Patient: sex M, age 48
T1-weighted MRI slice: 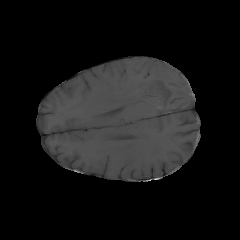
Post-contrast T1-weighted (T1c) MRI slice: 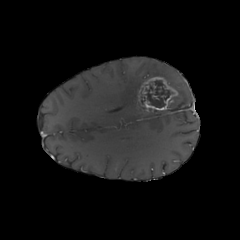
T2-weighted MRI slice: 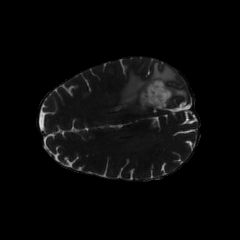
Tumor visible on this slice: yes
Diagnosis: Glioblastoma, IDH-wildtype
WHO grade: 4